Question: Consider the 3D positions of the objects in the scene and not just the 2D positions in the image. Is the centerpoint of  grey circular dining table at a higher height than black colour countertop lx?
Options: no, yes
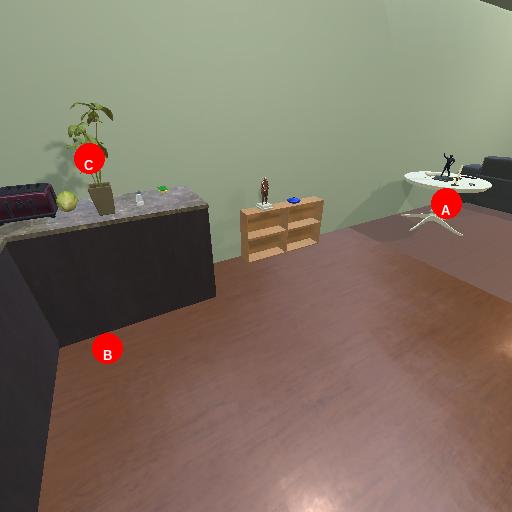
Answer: no